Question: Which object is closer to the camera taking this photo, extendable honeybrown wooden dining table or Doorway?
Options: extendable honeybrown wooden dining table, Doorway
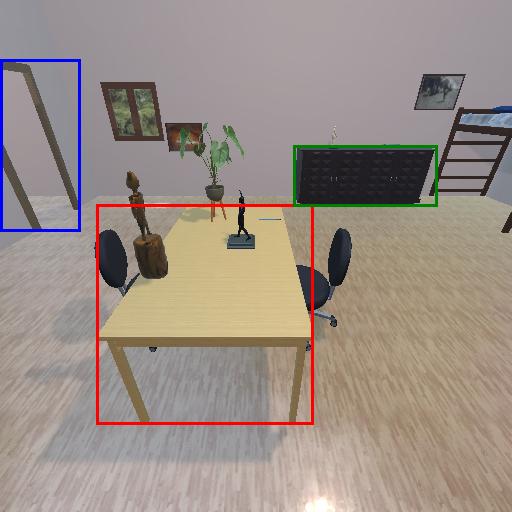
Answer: extendable honeybrown wooden dining table